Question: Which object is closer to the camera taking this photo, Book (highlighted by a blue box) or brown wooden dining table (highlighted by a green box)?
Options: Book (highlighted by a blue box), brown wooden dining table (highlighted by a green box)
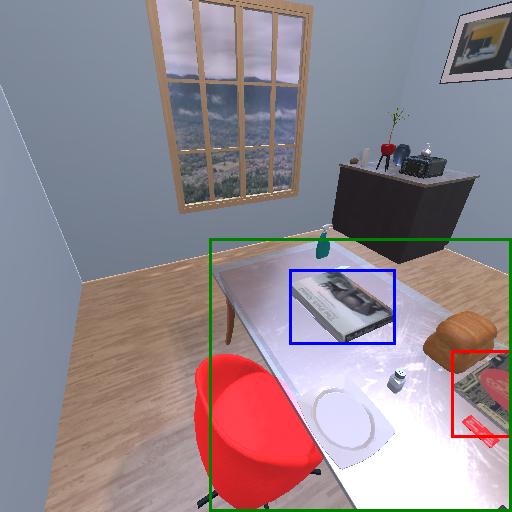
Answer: Book (highlighted by a blue box)